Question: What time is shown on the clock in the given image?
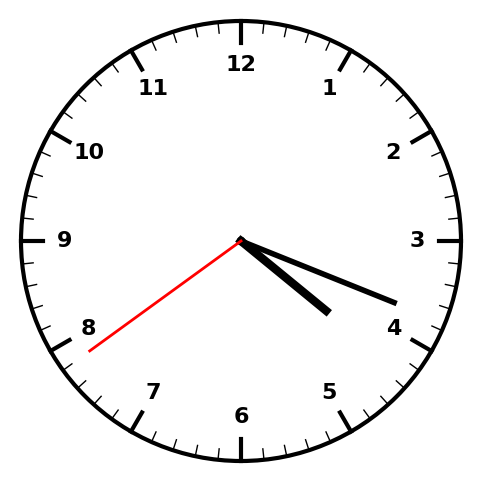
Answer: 04:18:39